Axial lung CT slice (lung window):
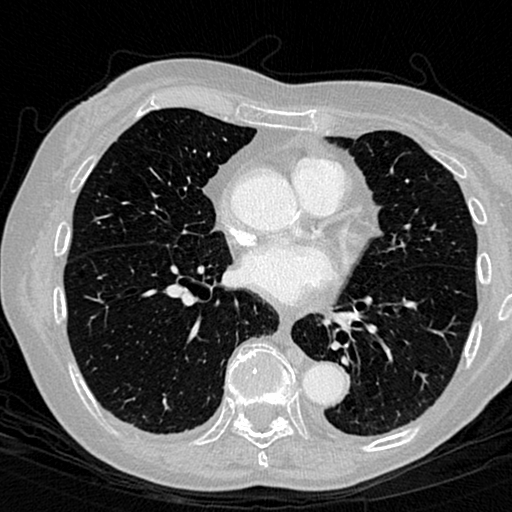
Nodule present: no